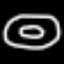
Label: donut